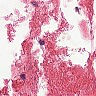
Metastatic tissue present: no